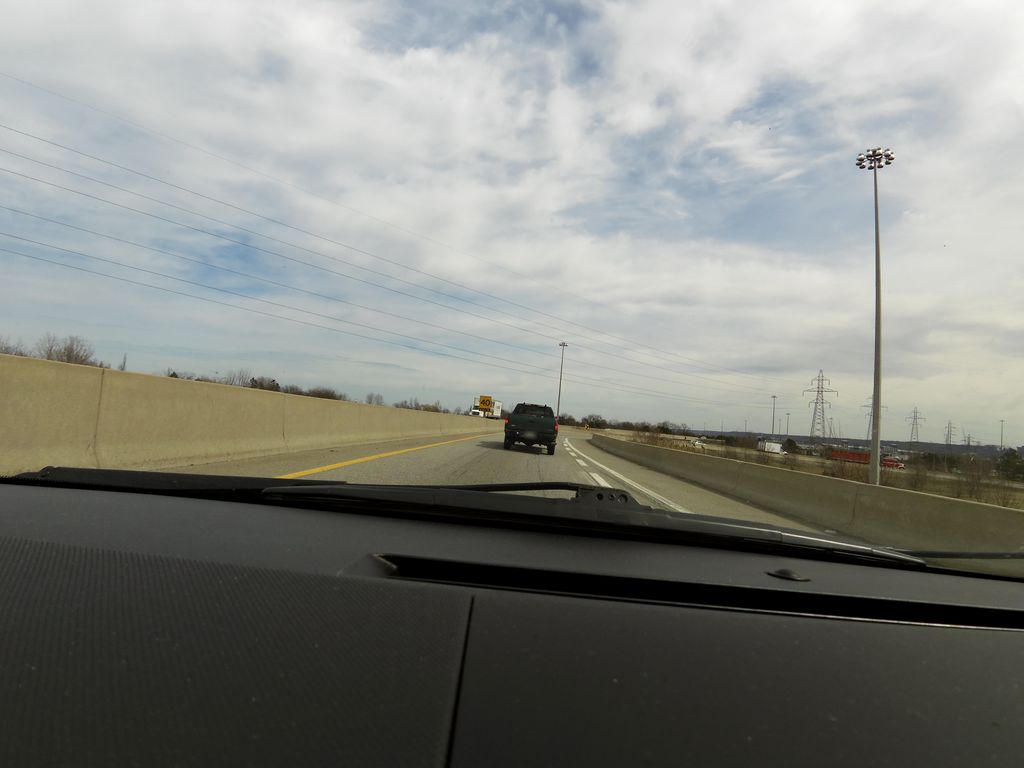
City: hamilton